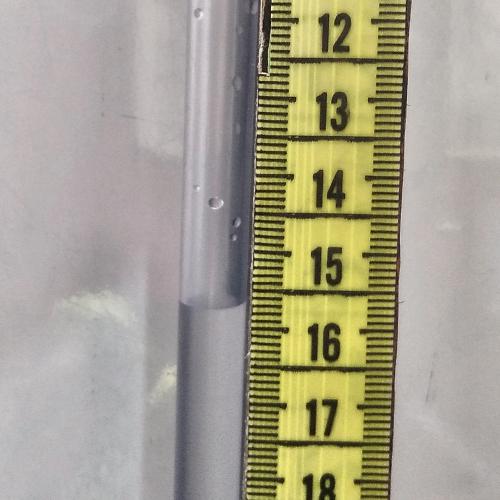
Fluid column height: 15.7 cm